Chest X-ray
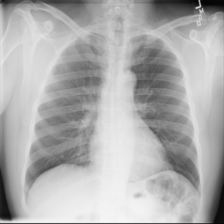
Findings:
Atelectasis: negative
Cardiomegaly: negative
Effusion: negative
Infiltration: negative
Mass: negative
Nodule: negative
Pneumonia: negative
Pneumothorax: negative
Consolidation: negative
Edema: negative
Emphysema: negative
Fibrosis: negative
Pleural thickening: negative
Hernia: negative